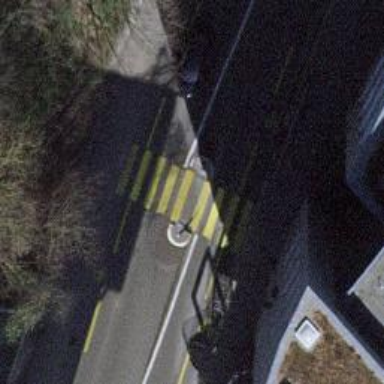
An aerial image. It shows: Marked road crossing with pedestrian island.